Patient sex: M
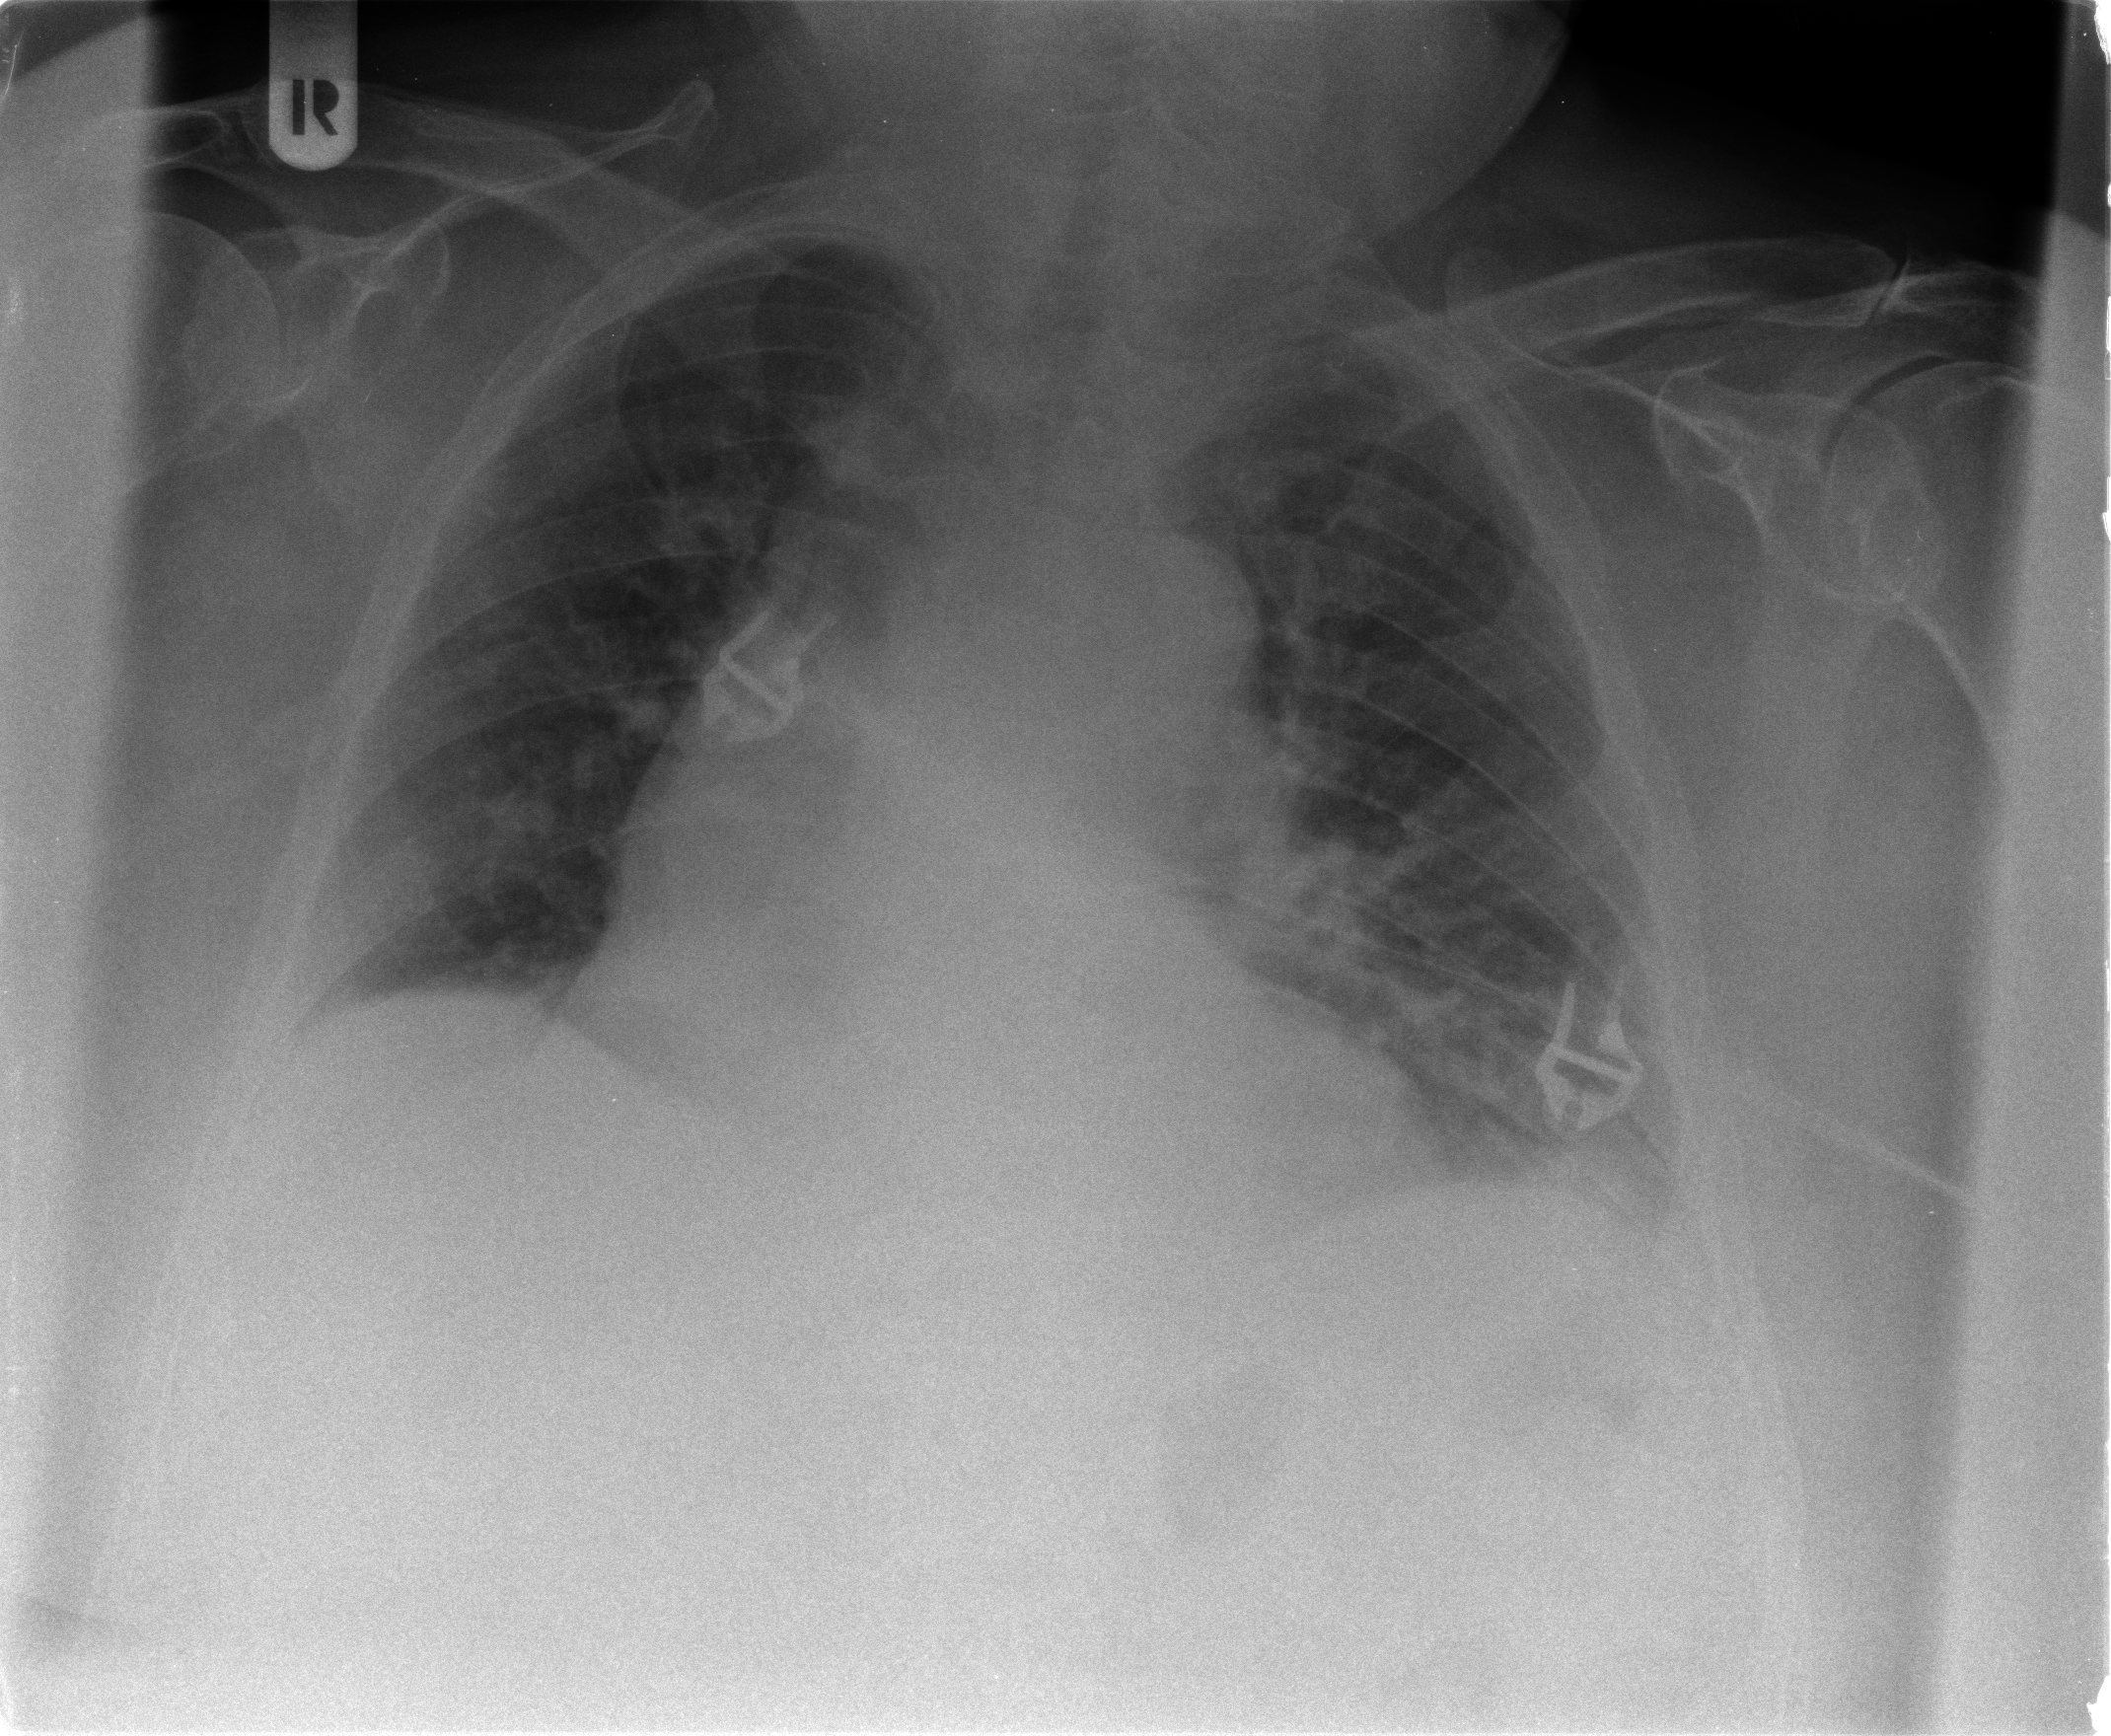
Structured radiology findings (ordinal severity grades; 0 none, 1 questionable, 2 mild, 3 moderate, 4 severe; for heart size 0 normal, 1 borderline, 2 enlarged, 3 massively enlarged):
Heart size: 2
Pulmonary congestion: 2
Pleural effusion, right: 1
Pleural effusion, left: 1
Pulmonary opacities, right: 0
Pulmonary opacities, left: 2
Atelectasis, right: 2
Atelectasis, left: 2